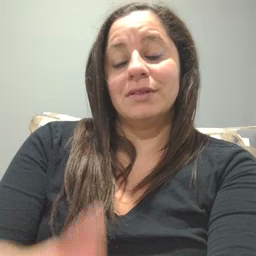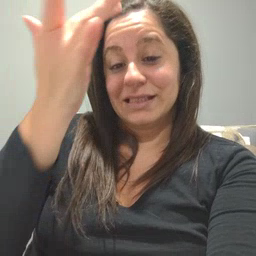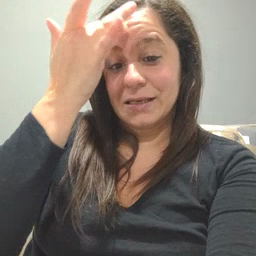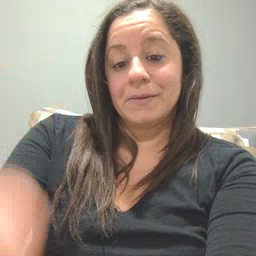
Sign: sick